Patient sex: F
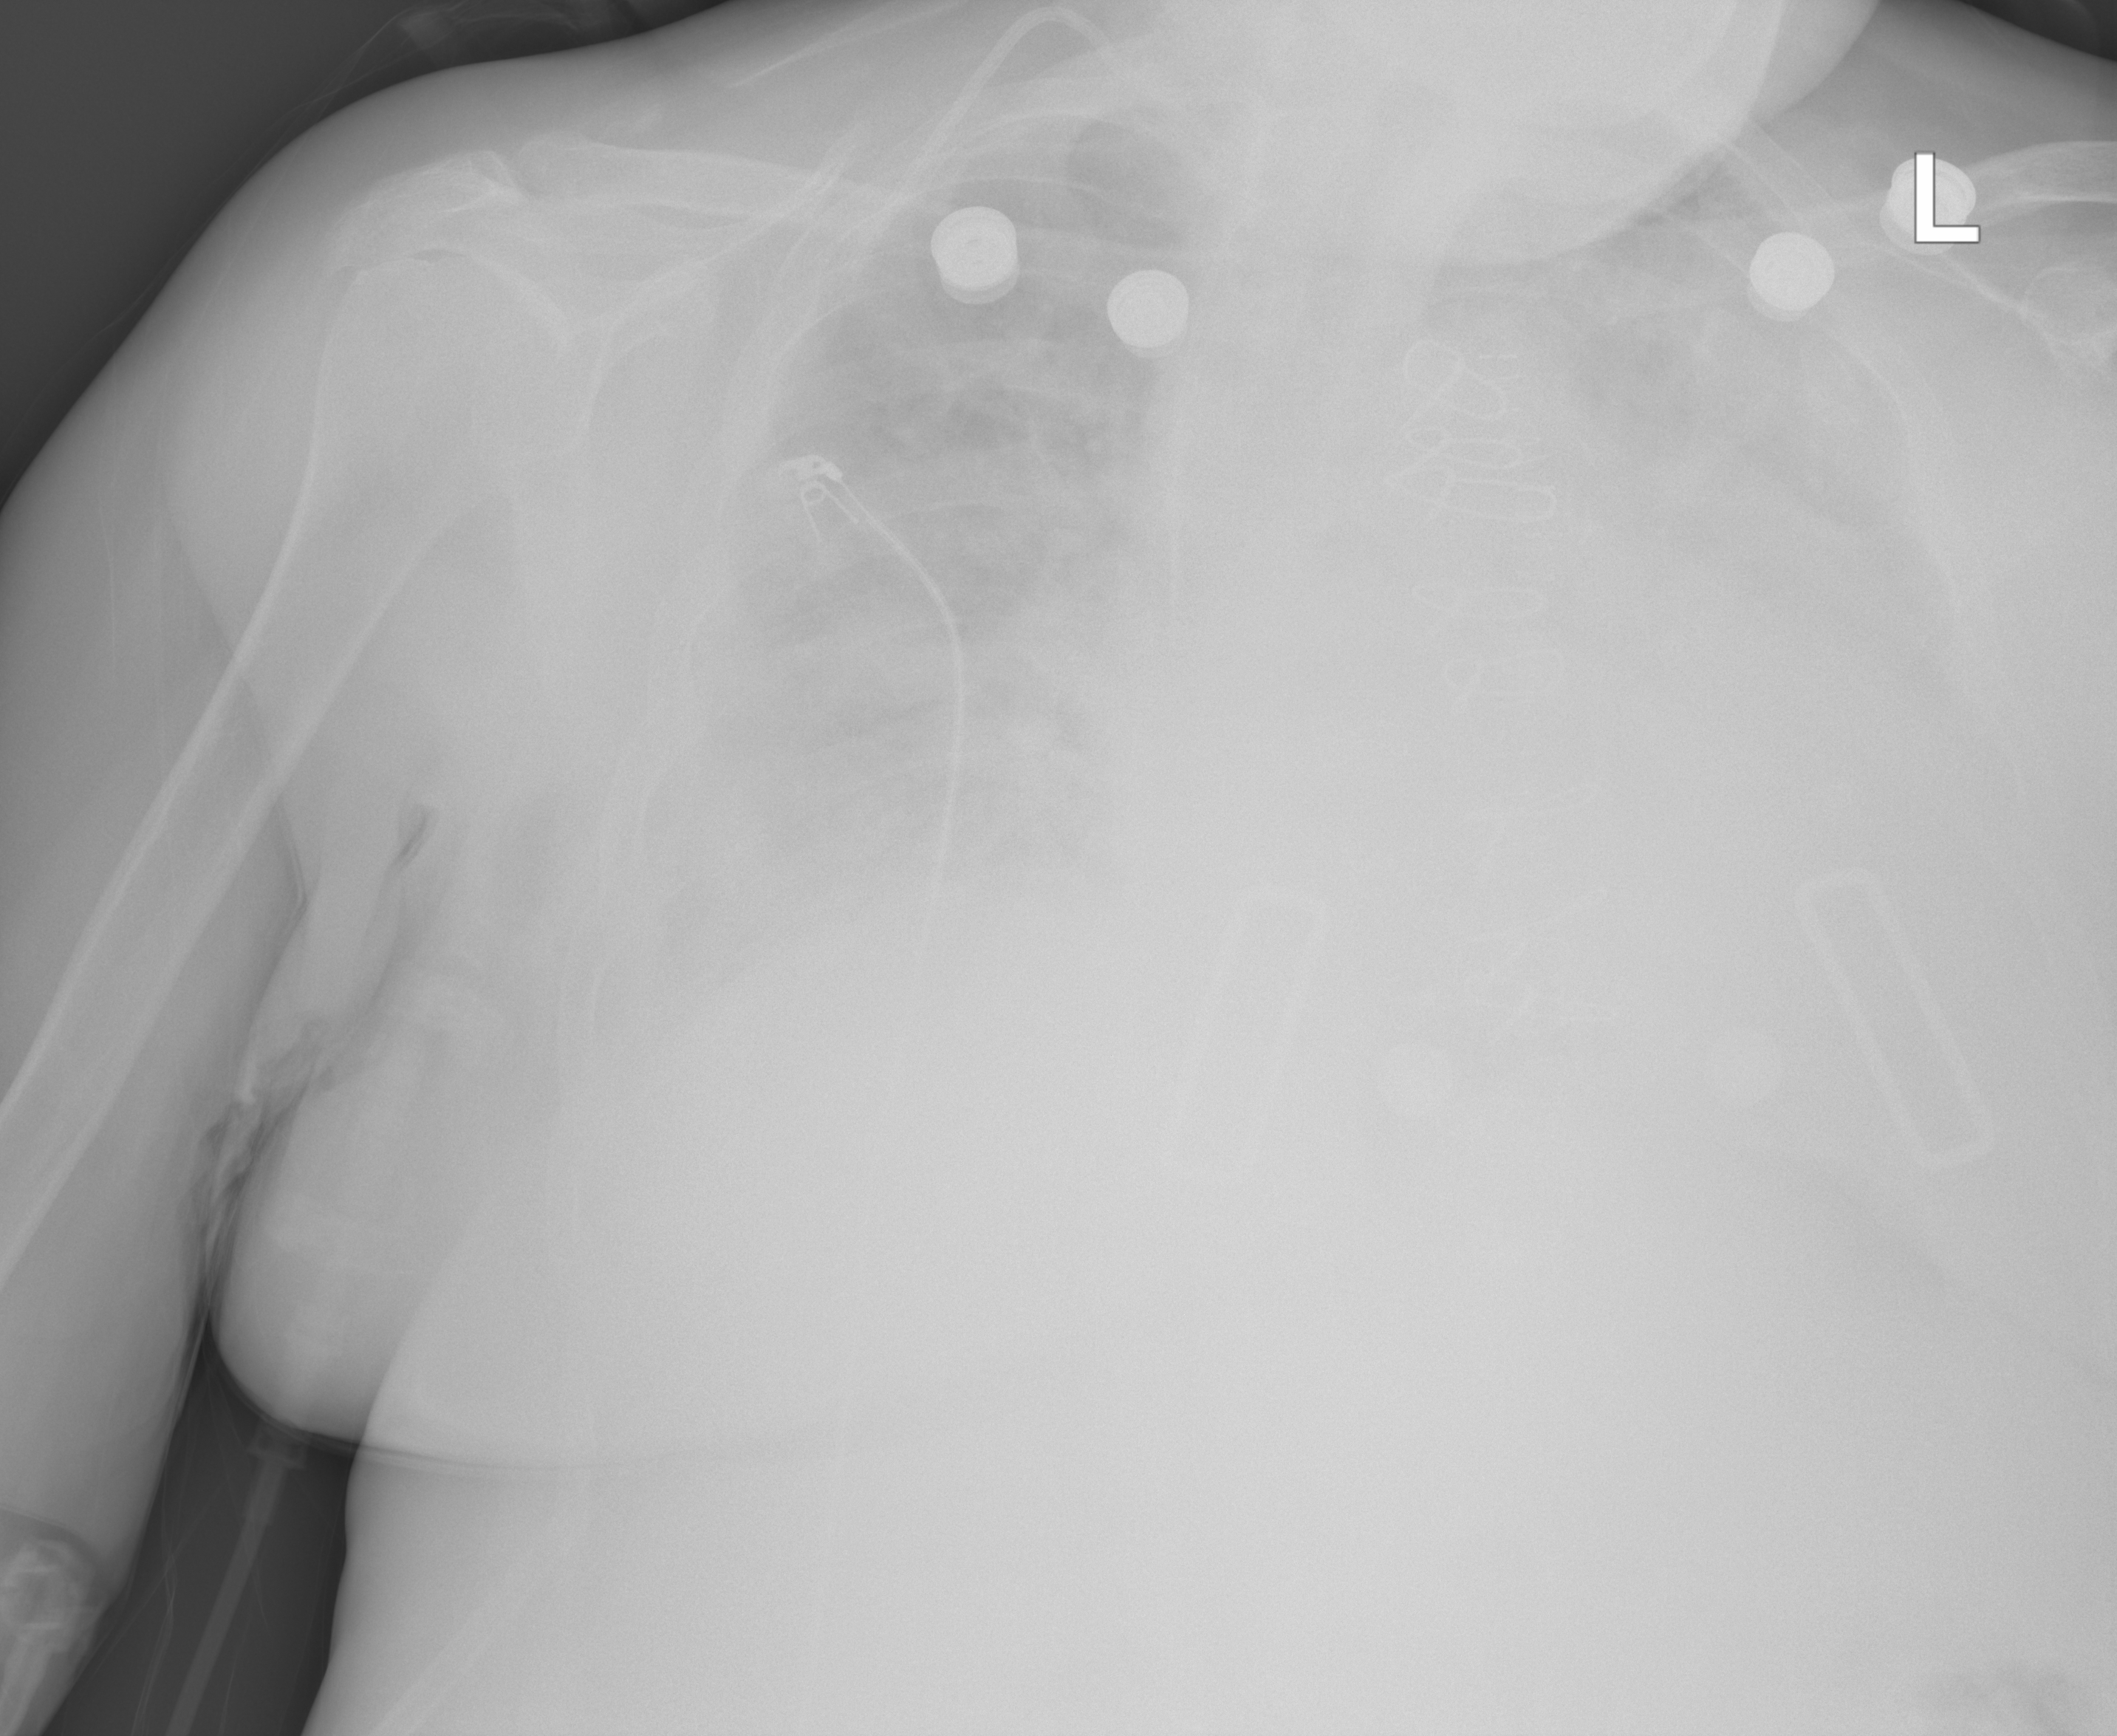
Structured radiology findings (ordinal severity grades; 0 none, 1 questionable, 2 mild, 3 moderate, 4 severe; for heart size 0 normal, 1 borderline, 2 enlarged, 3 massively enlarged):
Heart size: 3
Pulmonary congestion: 2
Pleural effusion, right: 2
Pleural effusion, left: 3
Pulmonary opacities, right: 3
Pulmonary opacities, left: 2
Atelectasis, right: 0
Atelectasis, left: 2